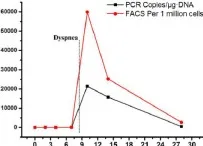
Clinical data of L-CRS. (C) CAR-T copy number.
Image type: pathology (masson_trichrome)